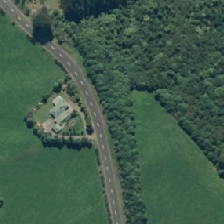
Land cover: broadleaved_indigenous_hardwood